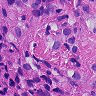
Metastatic tissue present: yes